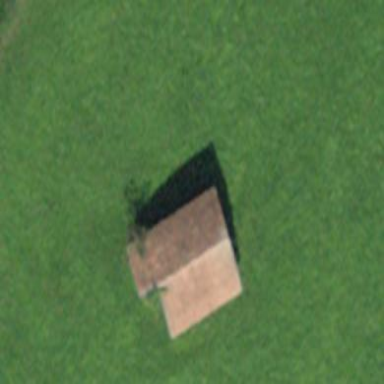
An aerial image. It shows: Barn.